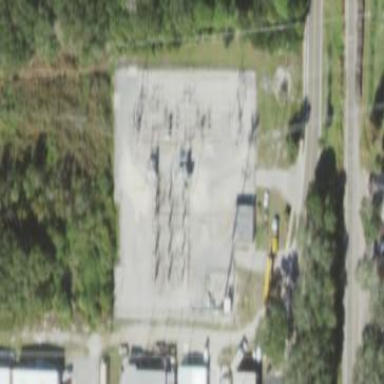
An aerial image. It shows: There is distribution substation enclosed by fence.